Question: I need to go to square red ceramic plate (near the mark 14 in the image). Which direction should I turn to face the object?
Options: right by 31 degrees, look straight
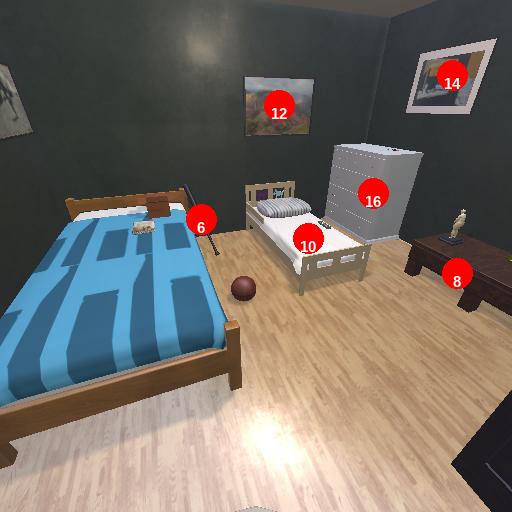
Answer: right by 31 degrees